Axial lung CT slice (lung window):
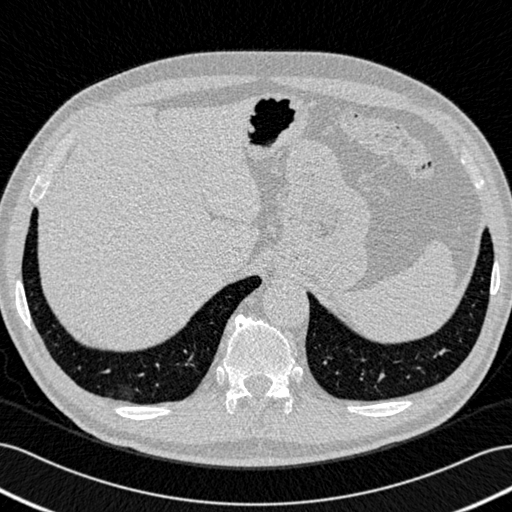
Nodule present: no